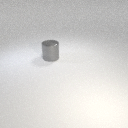
large gray metal cylinder